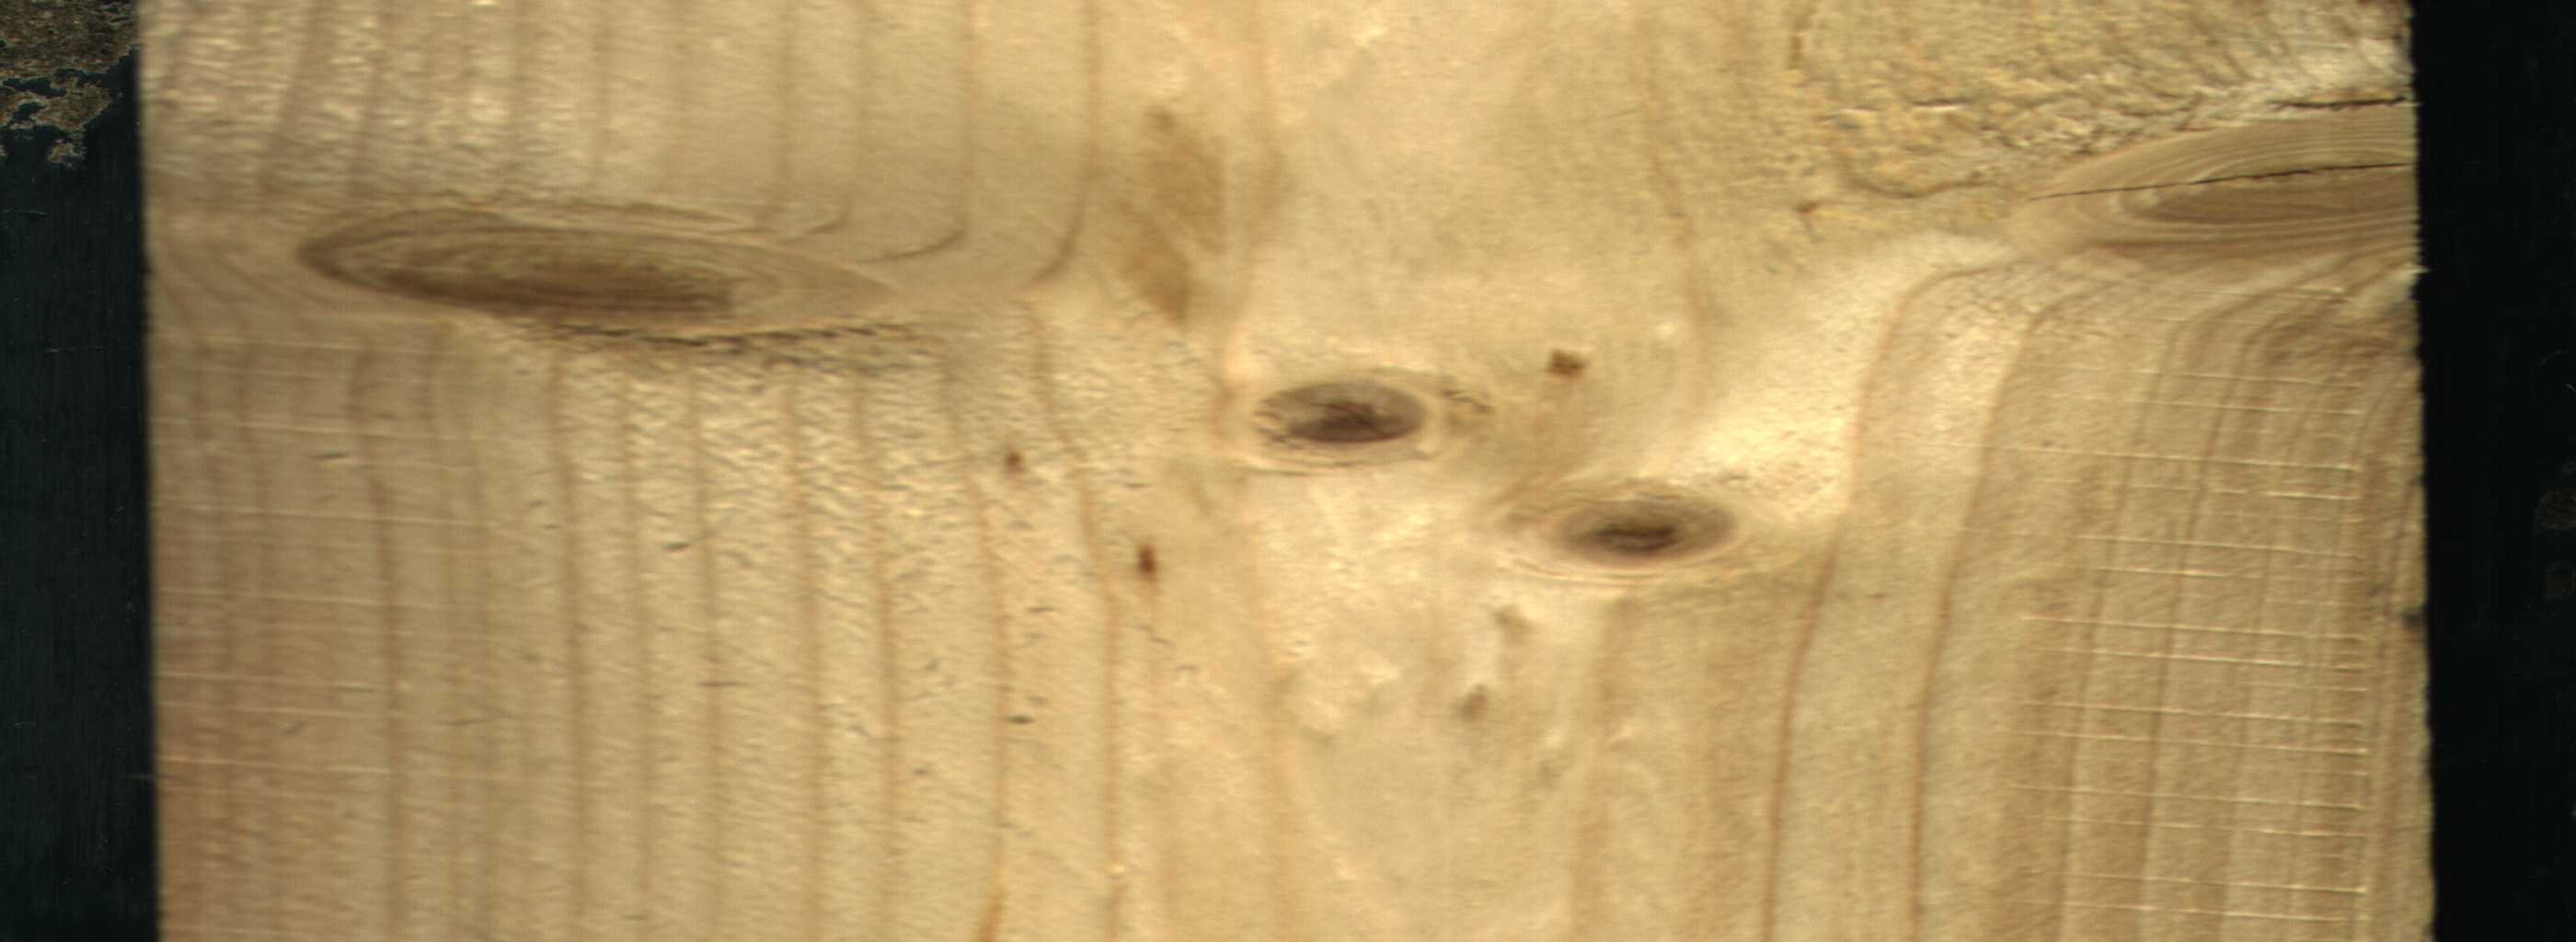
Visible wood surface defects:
knot_with_crack
Live_Knot
Live_Knot
Live_Knot